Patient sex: M
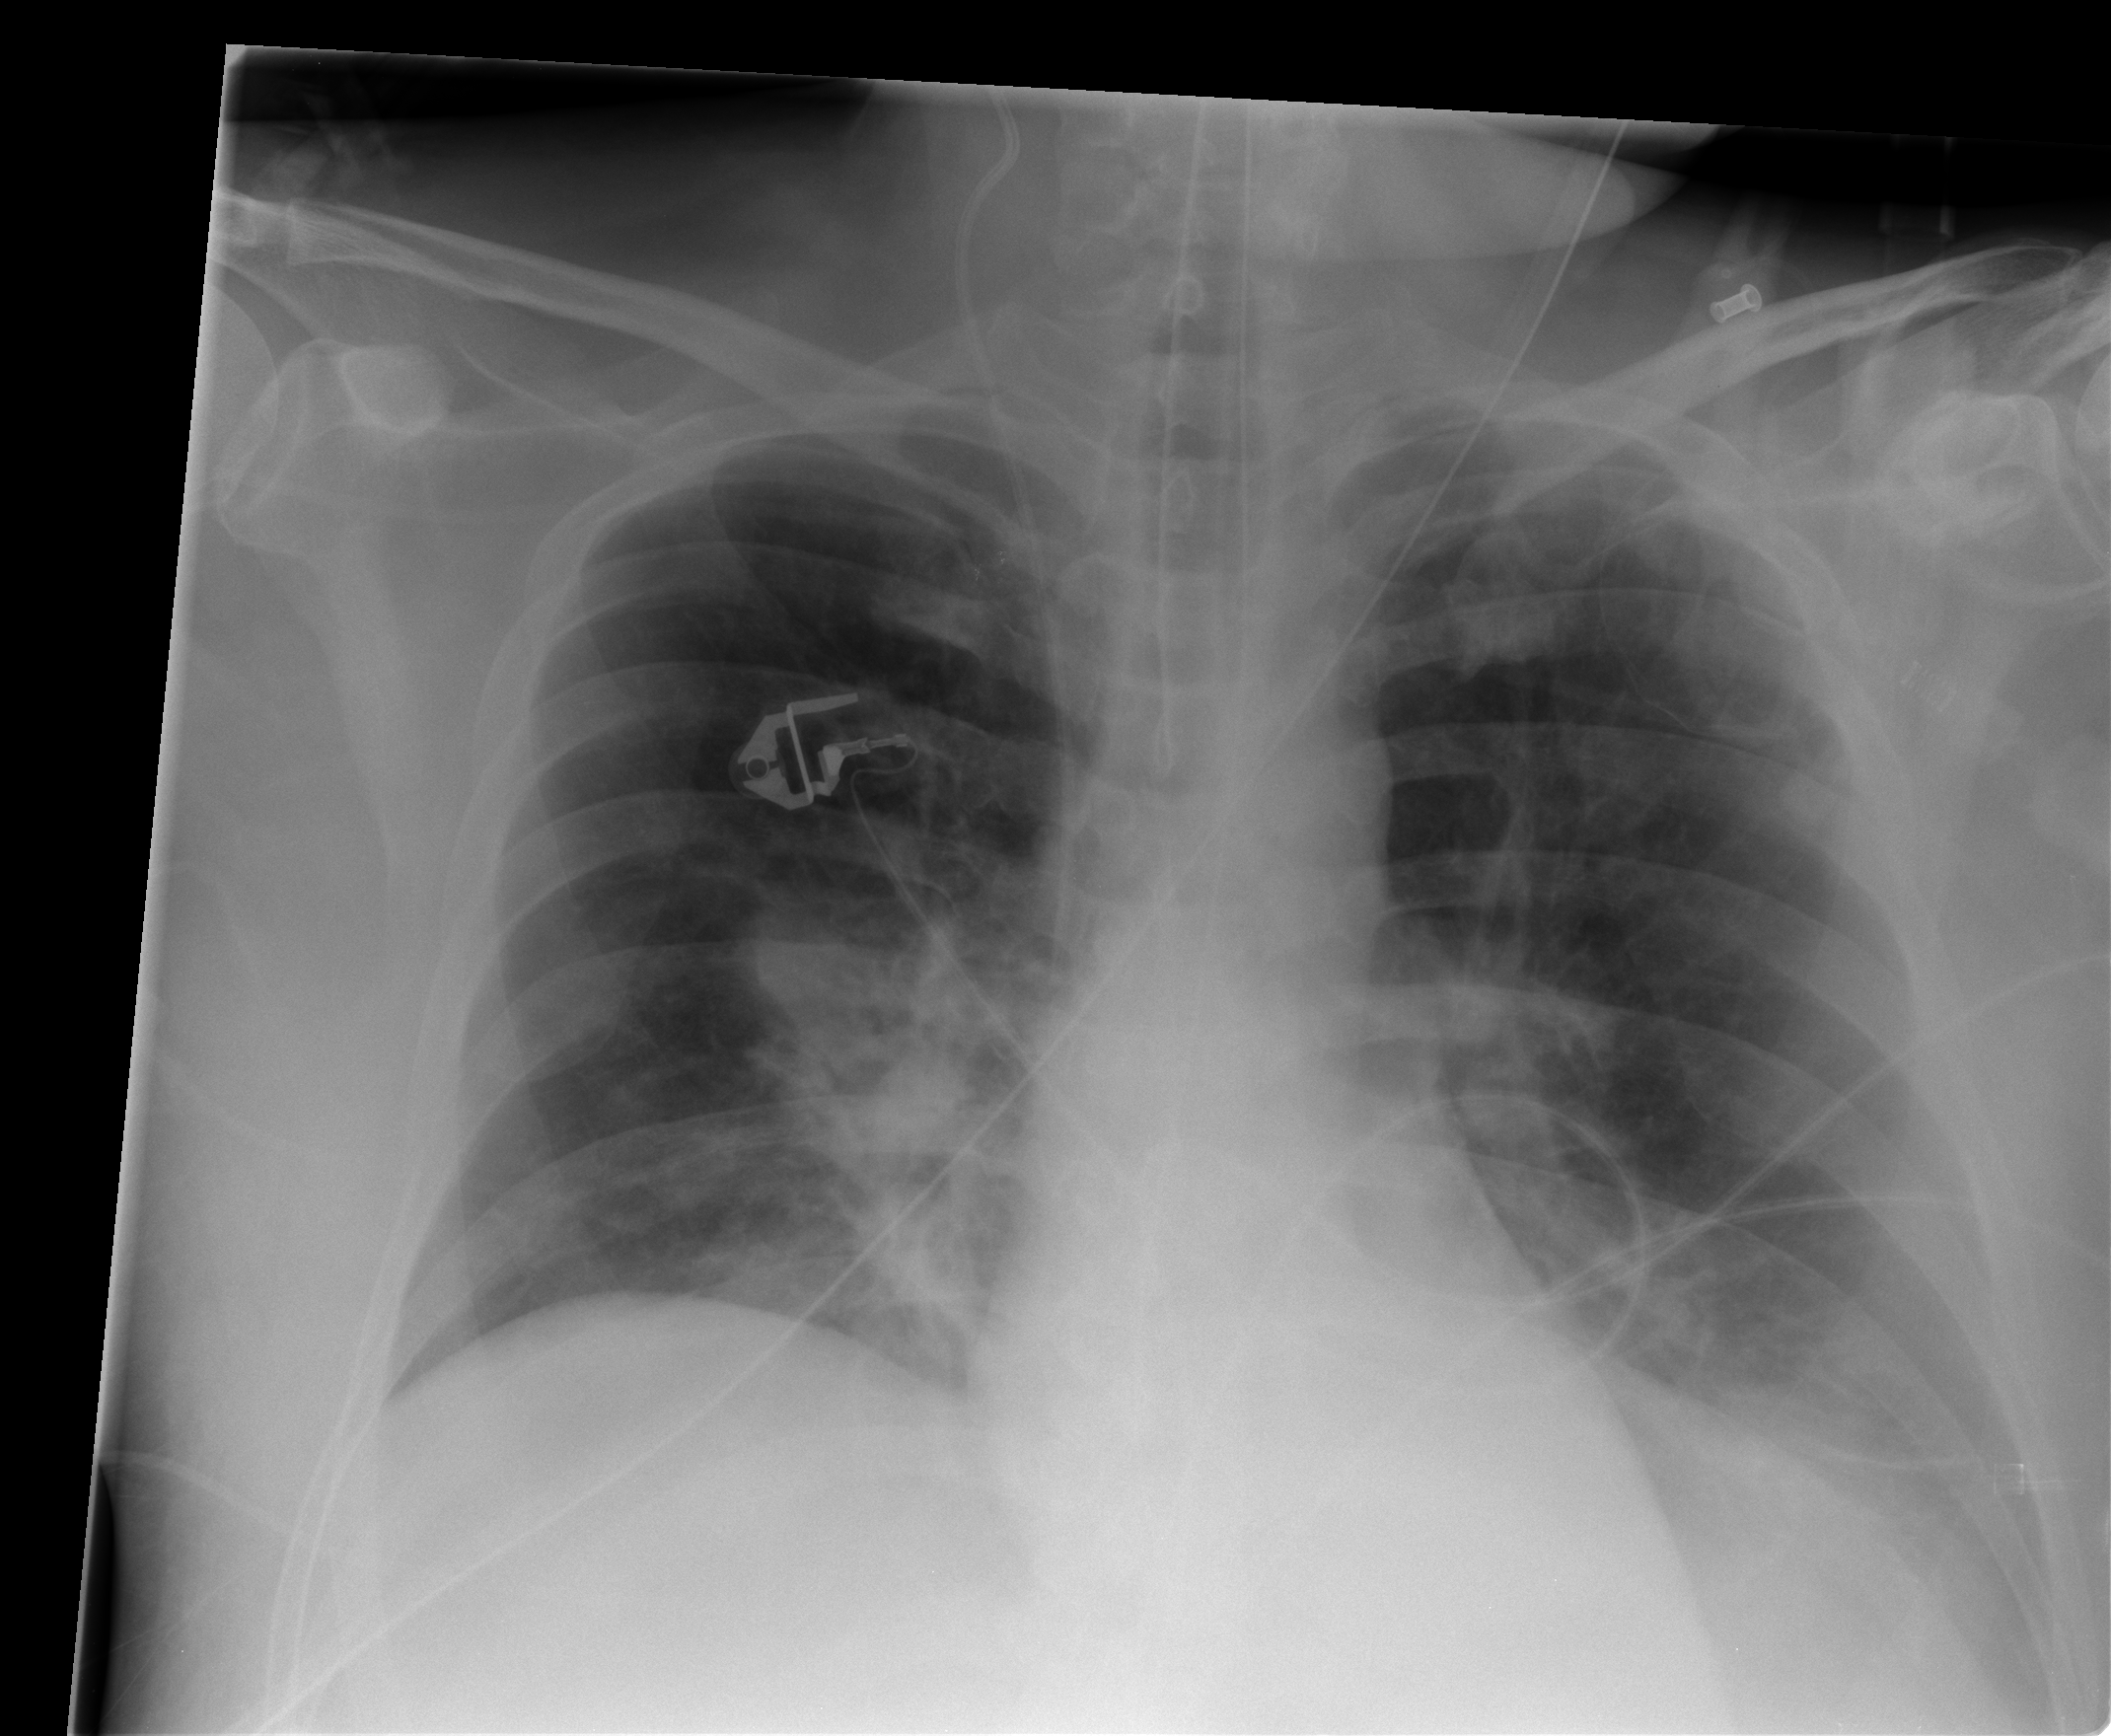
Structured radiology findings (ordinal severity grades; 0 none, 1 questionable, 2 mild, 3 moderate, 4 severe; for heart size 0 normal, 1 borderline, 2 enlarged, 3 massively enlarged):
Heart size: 0
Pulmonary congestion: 0
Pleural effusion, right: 0
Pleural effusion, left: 1
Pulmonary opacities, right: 3
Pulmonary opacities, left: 2
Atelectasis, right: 2
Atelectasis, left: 2